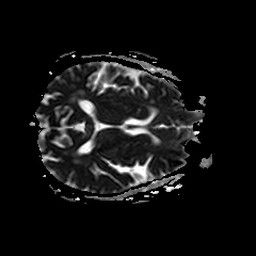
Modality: ADC
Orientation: axial
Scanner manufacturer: philips
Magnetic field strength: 3 T
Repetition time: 3.204 s
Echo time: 0.076 s